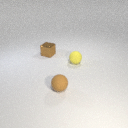
small brown rubber sphere in front of small yellow rubber sphere